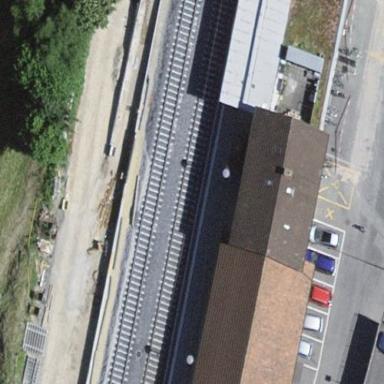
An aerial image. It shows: Train station building.